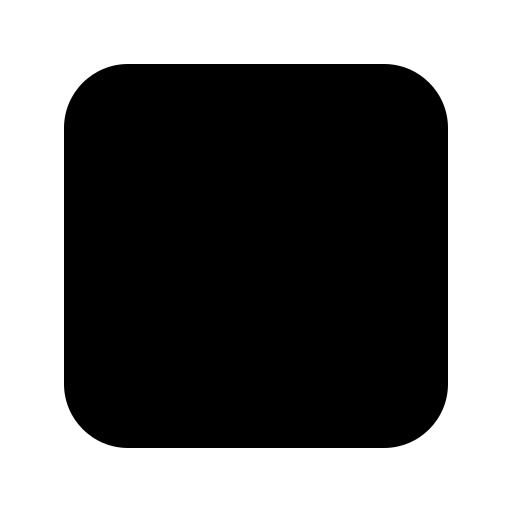
Tags: icon, FontAwesome, fa-icon, solid, stop